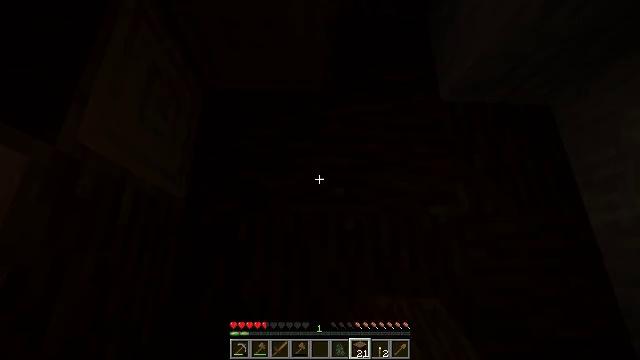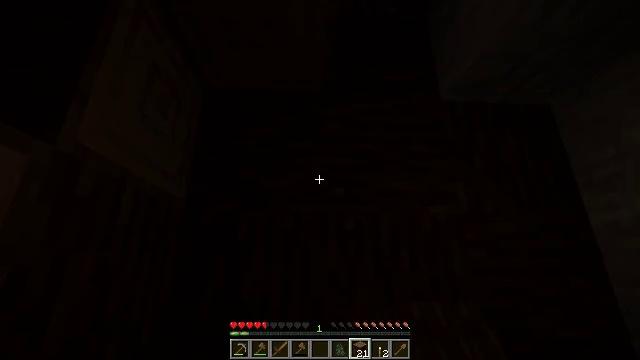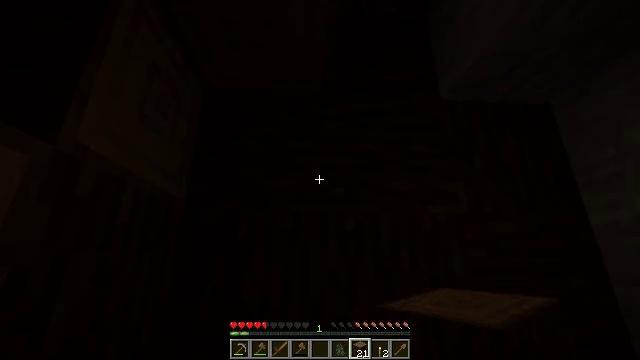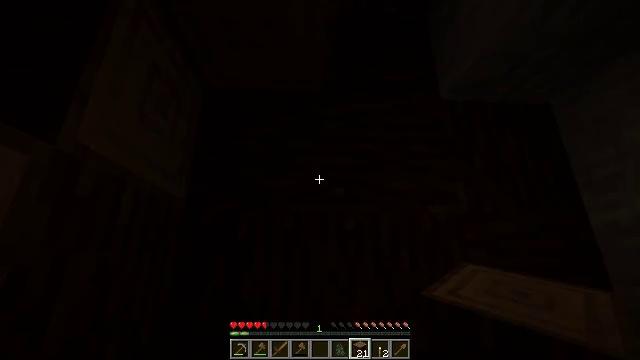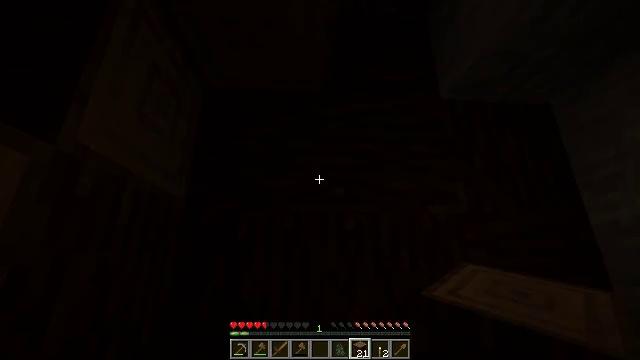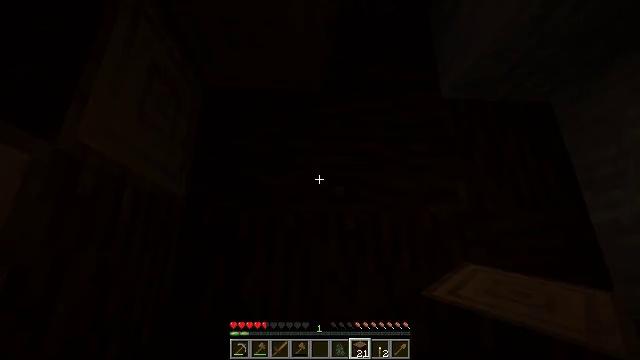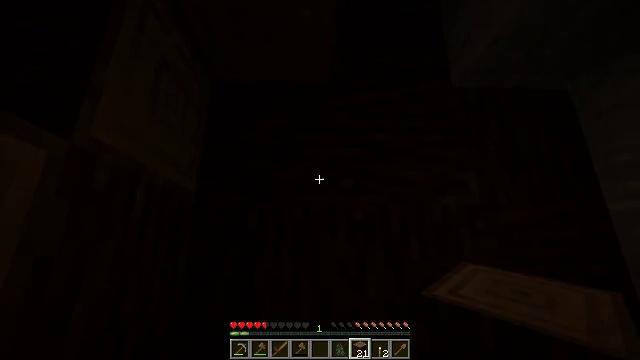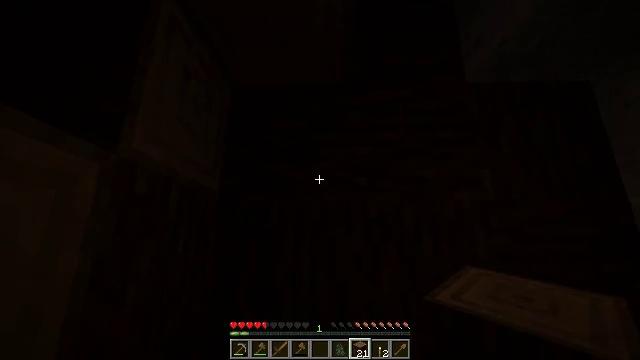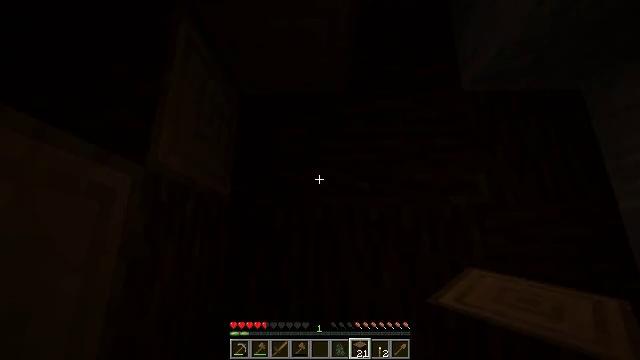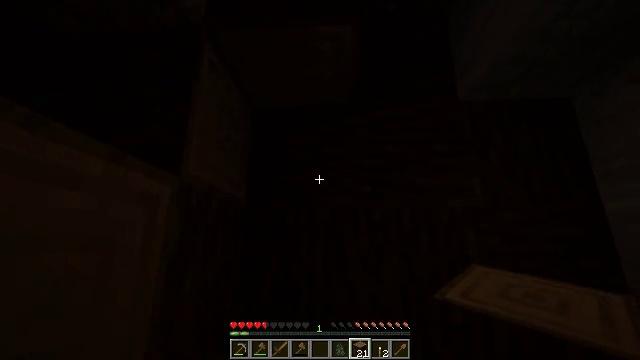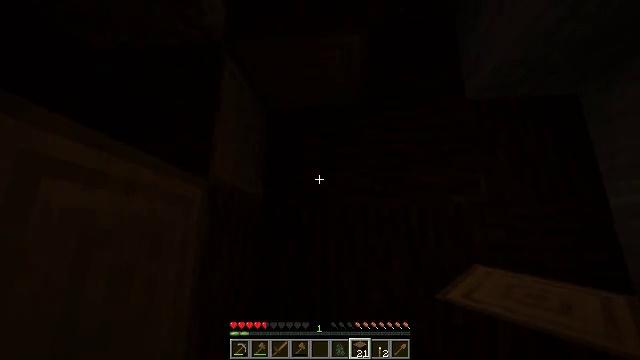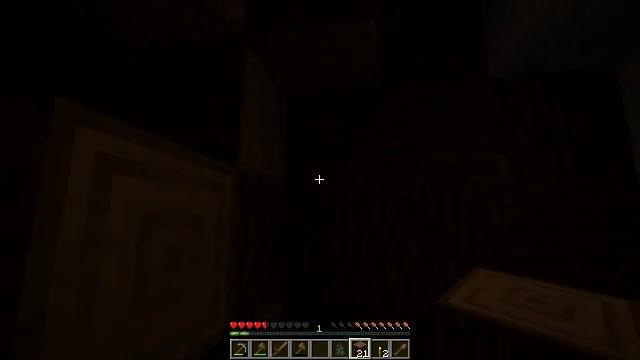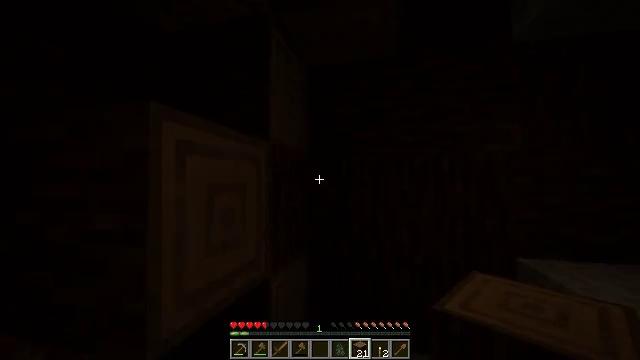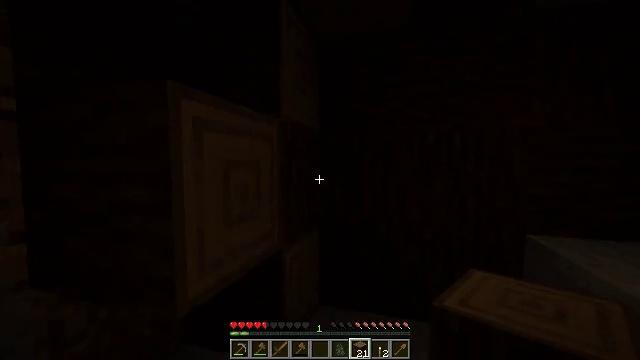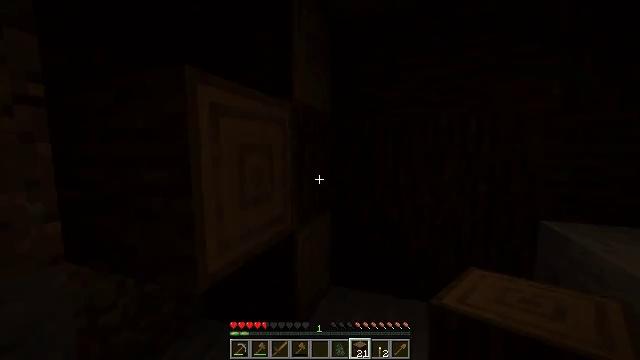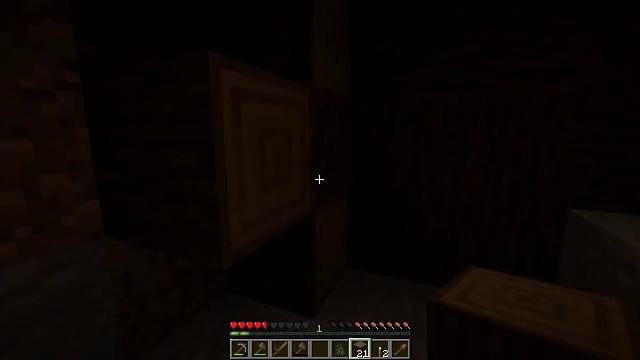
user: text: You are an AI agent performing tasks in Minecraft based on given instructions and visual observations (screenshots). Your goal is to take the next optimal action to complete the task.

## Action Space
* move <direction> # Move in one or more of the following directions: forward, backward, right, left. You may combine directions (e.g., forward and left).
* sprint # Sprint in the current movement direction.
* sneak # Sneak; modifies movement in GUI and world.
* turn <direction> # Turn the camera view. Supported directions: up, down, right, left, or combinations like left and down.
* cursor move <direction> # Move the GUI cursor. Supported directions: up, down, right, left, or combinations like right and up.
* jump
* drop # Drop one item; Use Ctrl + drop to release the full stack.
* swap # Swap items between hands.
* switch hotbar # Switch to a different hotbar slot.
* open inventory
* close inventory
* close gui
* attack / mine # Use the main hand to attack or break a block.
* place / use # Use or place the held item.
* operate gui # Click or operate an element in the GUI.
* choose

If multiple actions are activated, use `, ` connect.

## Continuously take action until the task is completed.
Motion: motion action
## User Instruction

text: Form andesite using the crafting table.
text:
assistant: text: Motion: no_op
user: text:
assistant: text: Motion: no_op
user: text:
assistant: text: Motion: no_op
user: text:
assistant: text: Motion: no_op
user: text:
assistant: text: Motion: no_op
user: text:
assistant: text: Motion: turn left and down
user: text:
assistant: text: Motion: move back, turn left and down
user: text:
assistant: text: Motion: move back
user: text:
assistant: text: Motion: move back, turn left
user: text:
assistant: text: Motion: move back, turn left and down
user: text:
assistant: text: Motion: move back, turn left and down
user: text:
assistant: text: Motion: turn left and down
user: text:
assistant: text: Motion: turn left and down
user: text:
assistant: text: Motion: turn left and down
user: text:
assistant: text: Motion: turn left and down
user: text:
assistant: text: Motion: turn left and down
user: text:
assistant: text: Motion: turn left and down
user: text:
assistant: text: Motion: turn left and down
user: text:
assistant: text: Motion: turn left and down
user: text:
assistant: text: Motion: turn left and down
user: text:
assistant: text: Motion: turn left and down
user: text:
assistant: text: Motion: turn left and up
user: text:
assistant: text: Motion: turn left and up
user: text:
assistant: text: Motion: turn left
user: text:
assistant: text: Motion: turn left
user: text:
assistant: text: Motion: turn left and up
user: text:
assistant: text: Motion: move forward, turn left and up
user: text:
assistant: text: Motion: move forward, turn left and up
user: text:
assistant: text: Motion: move forward, turn up
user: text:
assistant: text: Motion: move forward, turn right and up